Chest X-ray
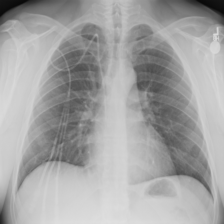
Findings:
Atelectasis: negative
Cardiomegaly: negative
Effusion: negative
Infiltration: negative
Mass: negative
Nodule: negative
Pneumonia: negative
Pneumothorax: negative
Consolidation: negative
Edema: negative
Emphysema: negative
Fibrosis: negative
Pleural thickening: negative
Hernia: negative